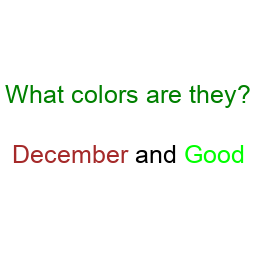
Color: brown, lime
Background color: white
Question text color: green